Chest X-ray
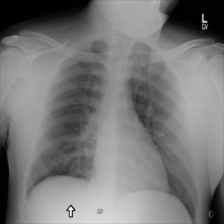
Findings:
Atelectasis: negative
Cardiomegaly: negative
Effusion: negative
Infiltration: negative
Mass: negative
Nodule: negative
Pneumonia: negative
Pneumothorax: negative
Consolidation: negative
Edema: negative
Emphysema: negative
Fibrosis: negative
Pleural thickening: negative
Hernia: negative